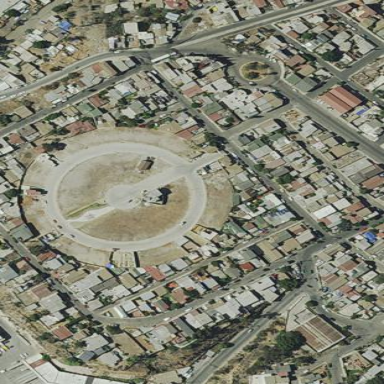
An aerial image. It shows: Roundabout on residential road.